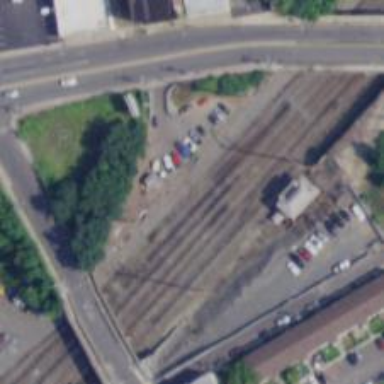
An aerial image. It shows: Rail siding with electrified contact lines for trains.